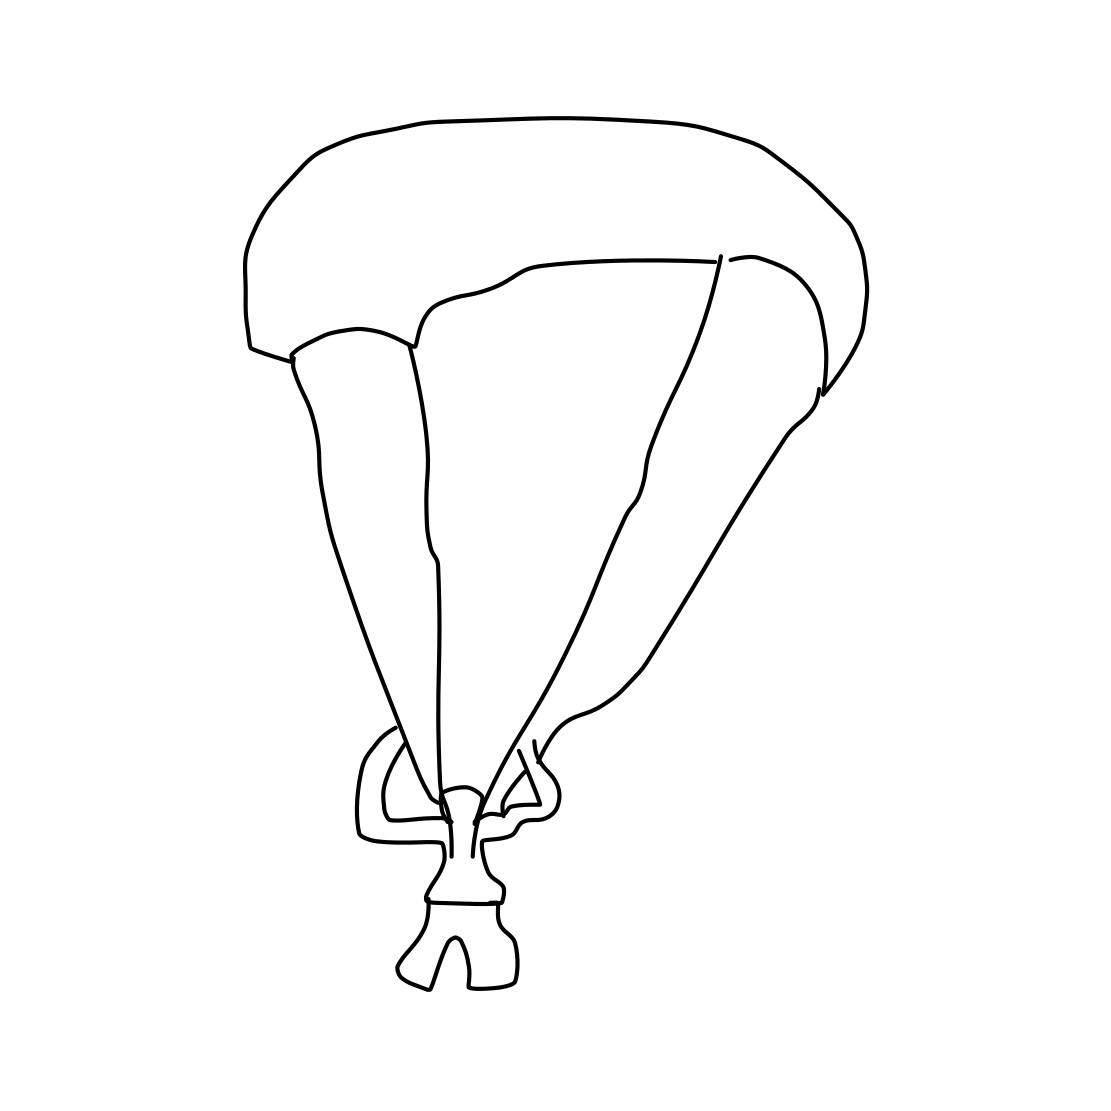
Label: parachute